Interaction volume radius: 5 \u00c5
Interaction volume height: 15 \u00c5
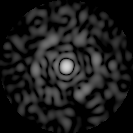
Disorder parameter: 0.8384